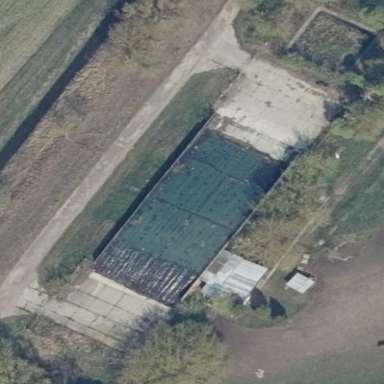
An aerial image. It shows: Farmyard area.